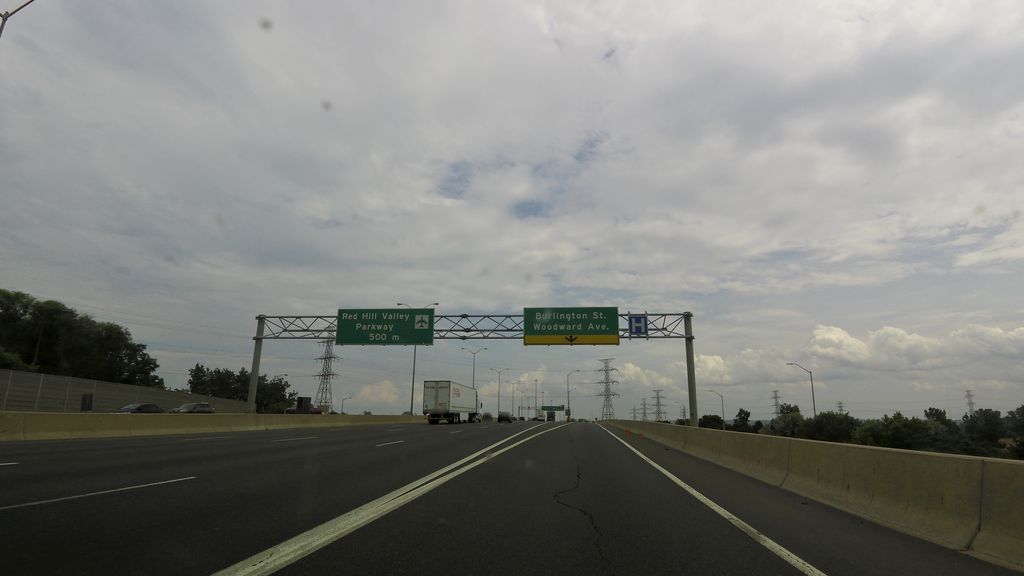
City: hamilton